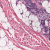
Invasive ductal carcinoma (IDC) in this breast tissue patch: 1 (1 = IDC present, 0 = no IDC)